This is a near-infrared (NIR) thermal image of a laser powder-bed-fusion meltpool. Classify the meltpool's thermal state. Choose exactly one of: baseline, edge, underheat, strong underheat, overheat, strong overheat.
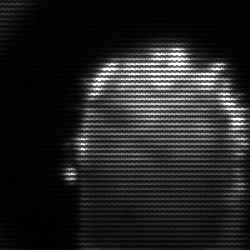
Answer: baseline